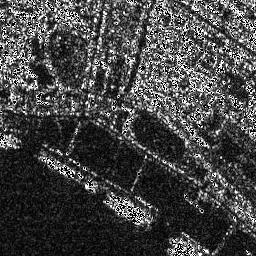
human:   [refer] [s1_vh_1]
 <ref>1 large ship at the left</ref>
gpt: <box>[[14, 58, 38, 75, 0]]</box>